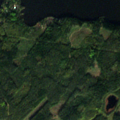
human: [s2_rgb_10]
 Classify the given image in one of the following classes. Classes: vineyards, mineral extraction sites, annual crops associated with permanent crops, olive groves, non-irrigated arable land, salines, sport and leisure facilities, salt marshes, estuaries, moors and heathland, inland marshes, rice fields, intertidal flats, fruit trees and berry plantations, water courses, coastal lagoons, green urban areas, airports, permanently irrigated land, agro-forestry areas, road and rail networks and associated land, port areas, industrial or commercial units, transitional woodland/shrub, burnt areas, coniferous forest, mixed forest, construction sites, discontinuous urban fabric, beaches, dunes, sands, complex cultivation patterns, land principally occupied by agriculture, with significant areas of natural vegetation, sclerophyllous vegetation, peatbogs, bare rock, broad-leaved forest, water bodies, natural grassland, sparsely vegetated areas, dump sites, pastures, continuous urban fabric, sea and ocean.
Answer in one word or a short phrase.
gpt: coniferous forest, mixed forest, water bodies